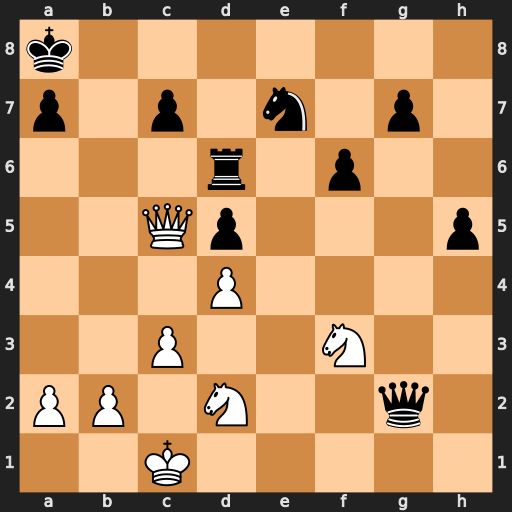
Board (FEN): k7/p1p1n1p1/3r1p2/2Qp3p/3P4/2P2N2/PP1N2q1/2K5
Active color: w
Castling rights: -
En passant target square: -
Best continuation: Qxc7 Qh1+ Kc2